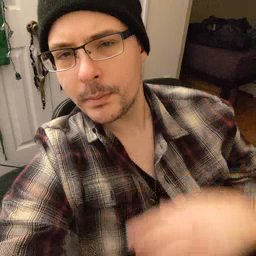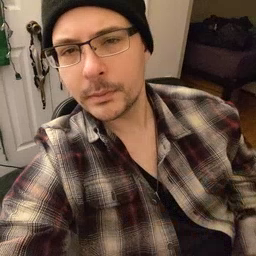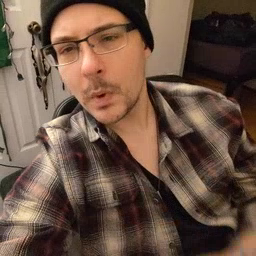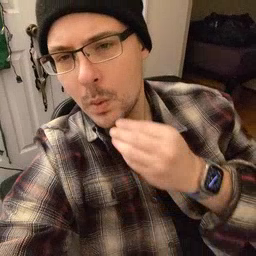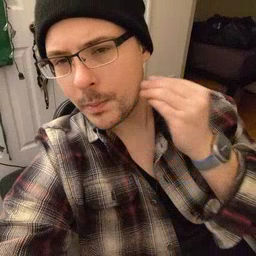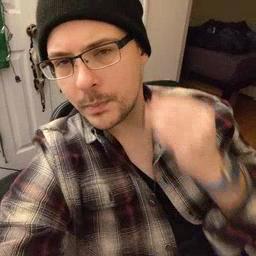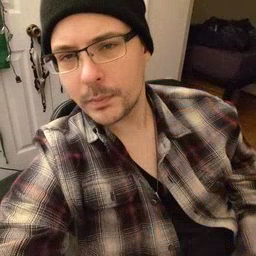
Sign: home